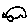
Label: car